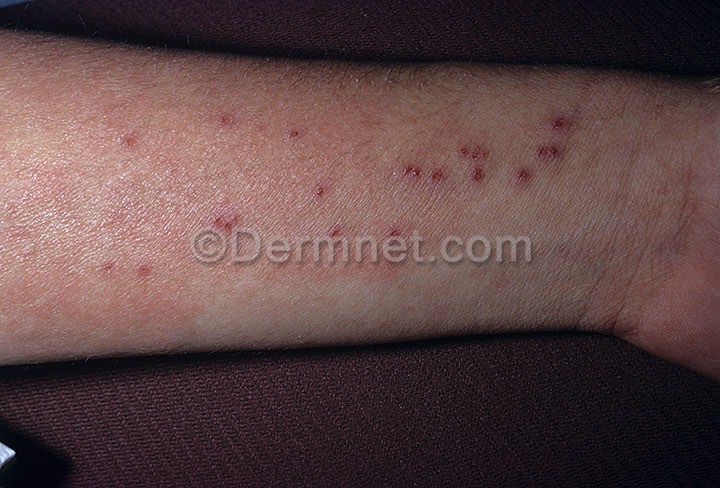
Disease: Warts Molluscum and other Viral Infections